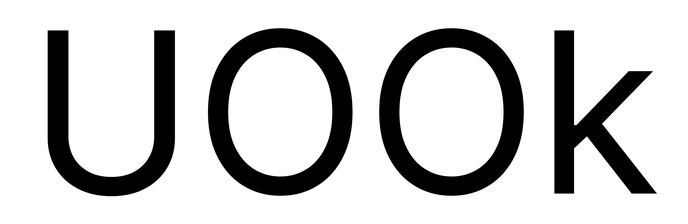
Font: Inter_Regular